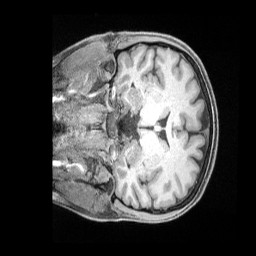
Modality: T1w
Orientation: coronal
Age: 35
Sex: female
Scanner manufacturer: siemens
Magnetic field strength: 3 T
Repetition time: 2 s
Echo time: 0.00211 s